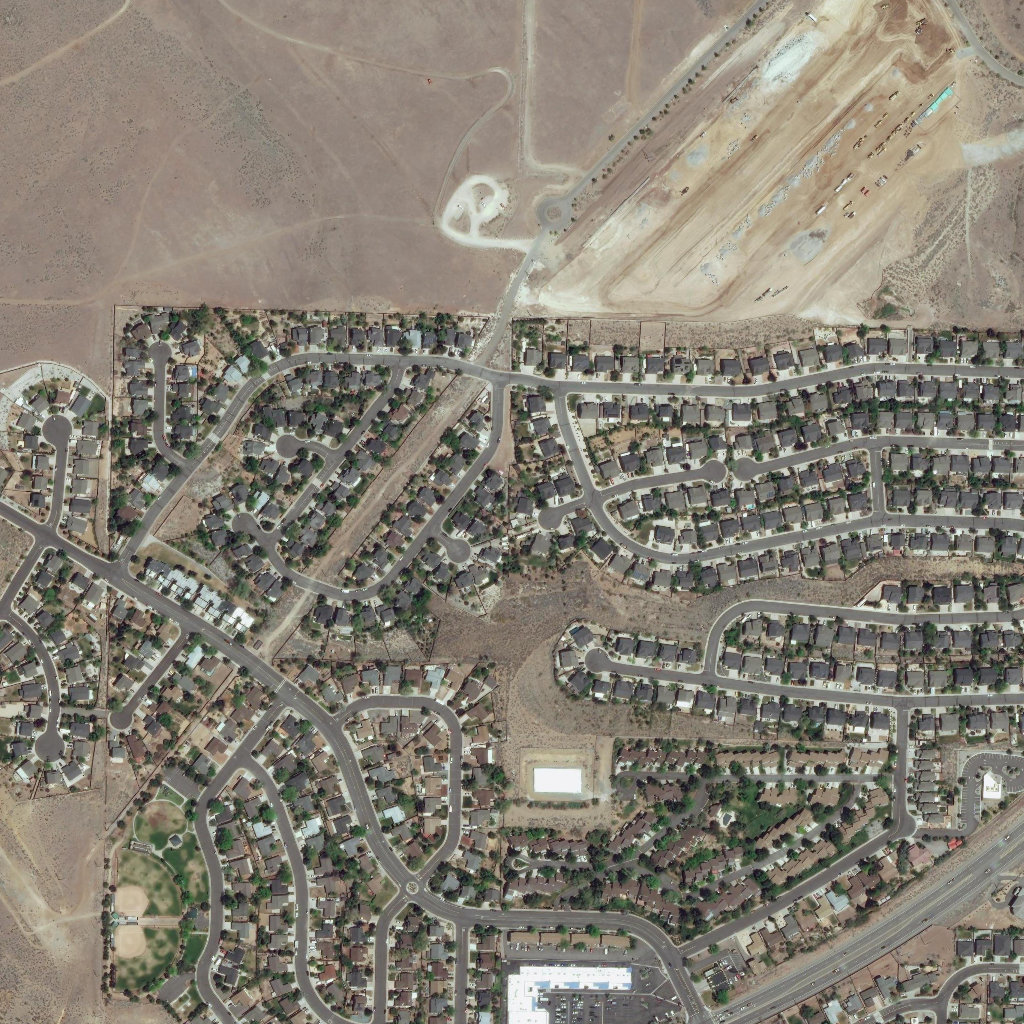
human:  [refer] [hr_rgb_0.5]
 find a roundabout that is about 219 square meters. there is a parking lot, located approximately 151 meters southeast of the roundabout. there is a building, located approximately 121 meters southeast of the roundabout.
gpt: <box>[[39, 85, 41, 87, 0]]</box>

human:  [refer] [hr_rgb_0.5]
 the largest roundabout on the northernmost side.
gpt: <box>[[52, 19, 55, 22, 0]]</box>